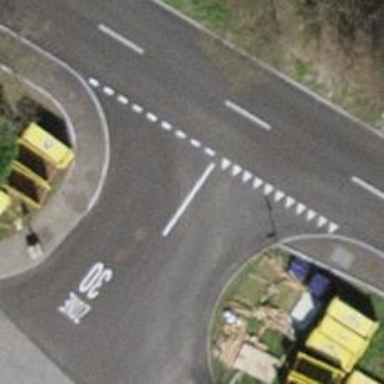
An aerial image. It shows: Marked road crossing.